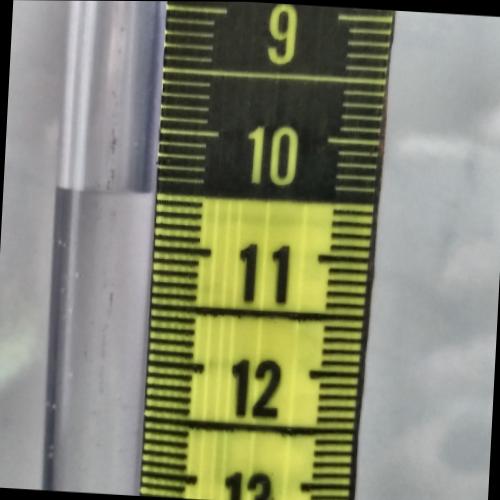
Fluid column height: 10.5 cm